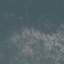
Label: HerbaceousVegetation